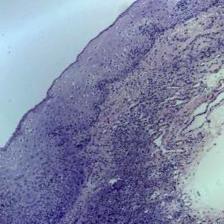
Diagnosis: OSCC